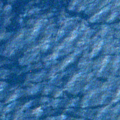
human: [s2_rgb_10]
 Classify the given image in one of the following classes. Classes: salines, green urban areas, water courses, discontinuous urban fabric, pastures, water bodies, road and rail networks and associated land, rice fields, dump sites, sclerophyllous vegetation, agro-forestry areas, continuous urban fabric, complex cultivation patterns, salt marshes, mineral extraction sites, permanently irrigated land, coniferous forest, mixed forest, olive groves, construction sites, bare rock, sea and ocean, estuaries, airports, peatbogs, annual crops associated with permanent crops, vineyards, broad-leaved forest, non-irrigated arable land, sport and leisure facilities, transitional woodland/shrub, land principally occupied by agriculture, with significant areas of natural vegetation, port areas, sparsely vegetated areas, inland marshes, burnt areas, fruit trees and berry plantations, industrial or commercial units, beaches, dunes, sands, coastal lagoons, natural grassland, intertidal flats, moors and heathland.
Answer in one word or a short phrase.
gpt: sea and ocean